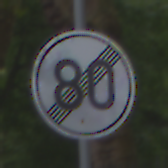
Verkehrszeichen: EndeGeschwindigkeit80
Umgebung: Outdoor, Urban
Tageszeit: MorningAfternoon
Wetter: Overcast
Licht: Natural
Jahreszeit: NotSpecified
Kontrast: LowContrast